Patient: sex M, age 43
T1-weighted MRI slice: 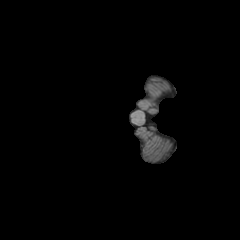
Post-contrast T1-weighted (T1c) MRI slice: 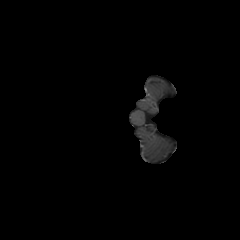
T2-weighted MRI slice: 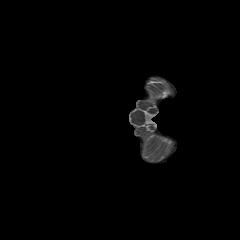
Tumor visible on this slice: no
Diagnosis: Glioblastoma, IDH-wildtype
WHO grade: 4